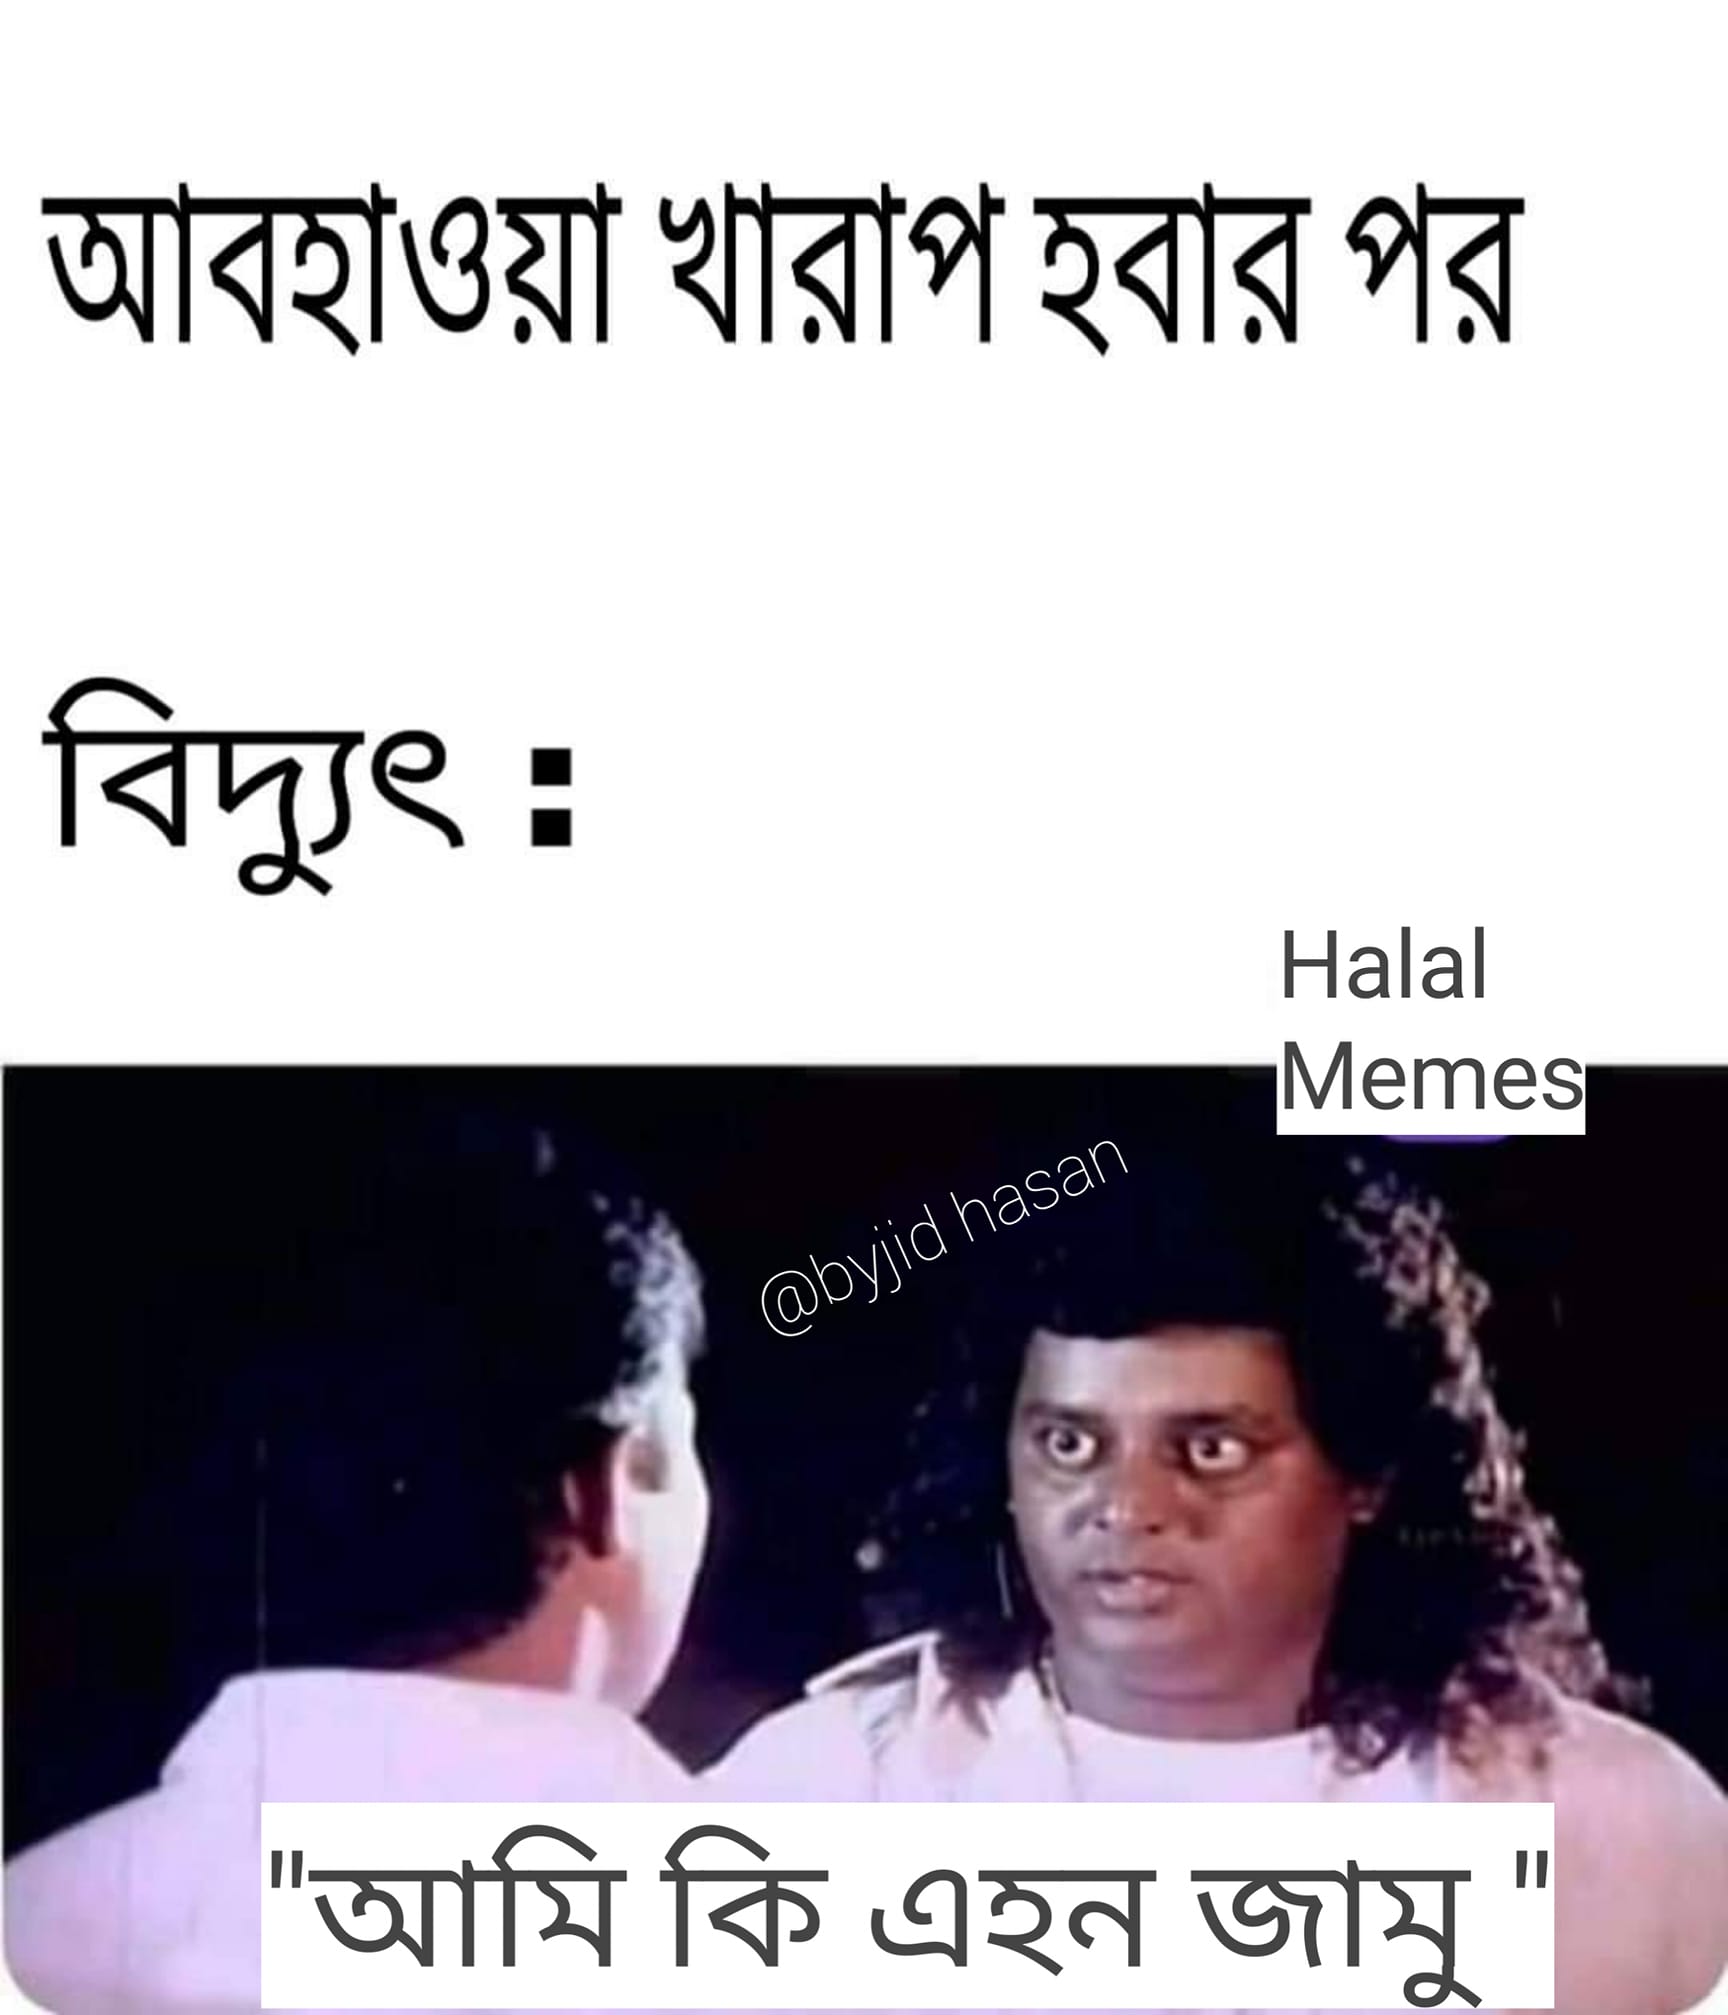
Text: আবহাওয়া খারাপ হওয়ার পর বিদ্যুৎ: "আমি কি এহন জামু "
Label: Non Hate